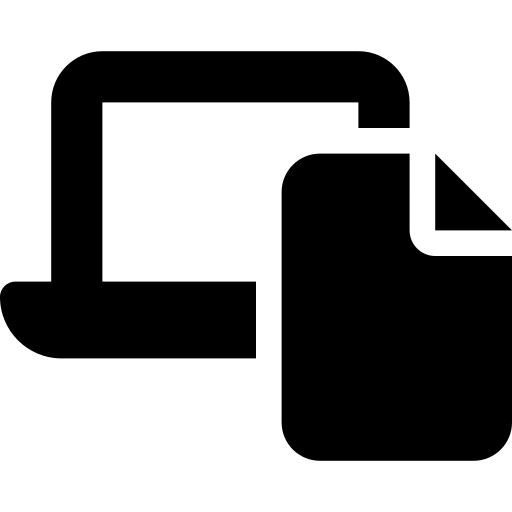
Tags: icon, FontAwesome, fa-icon, solid, laptop, file